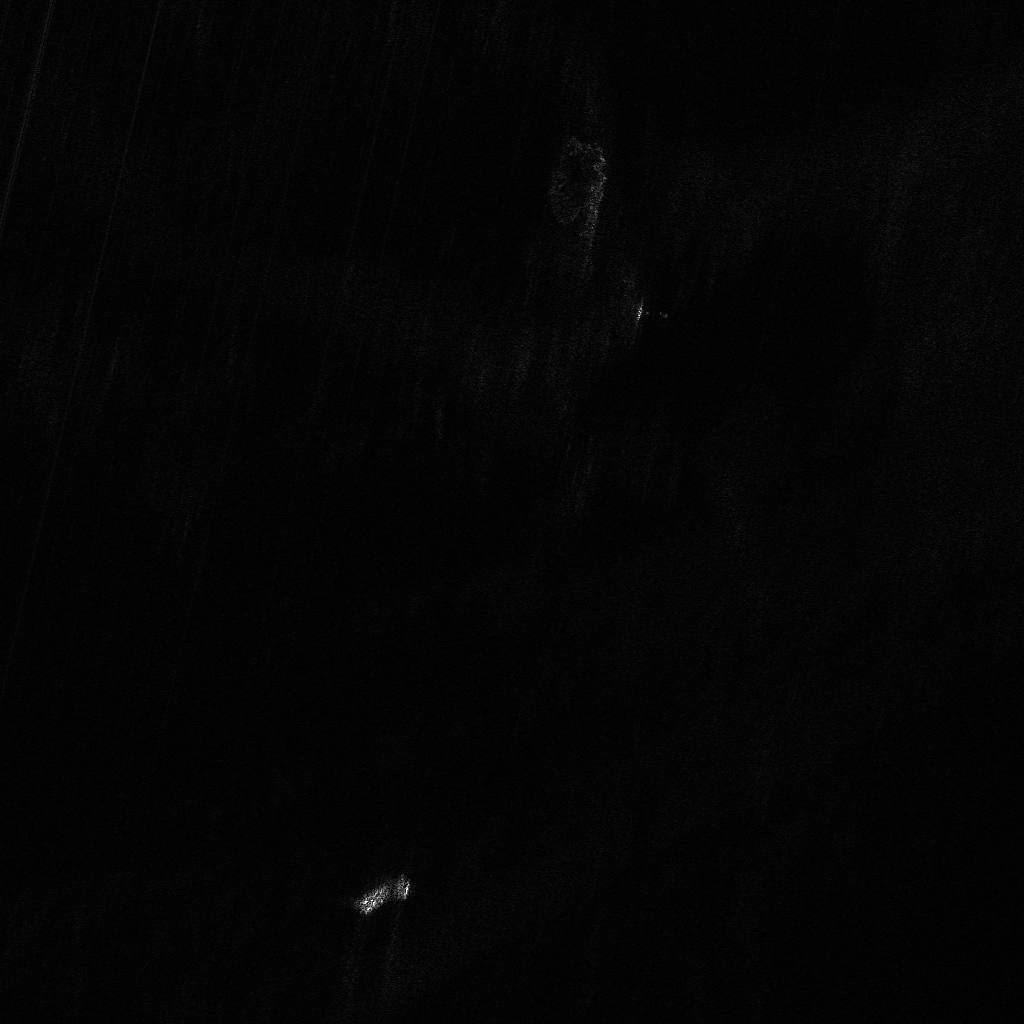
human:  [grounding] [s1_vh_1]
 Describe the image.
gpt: In the satellite image, there is  <ref>1 large container </ref> <box>[[36, 84, 38, 90, 63]]</box> located at bottom.